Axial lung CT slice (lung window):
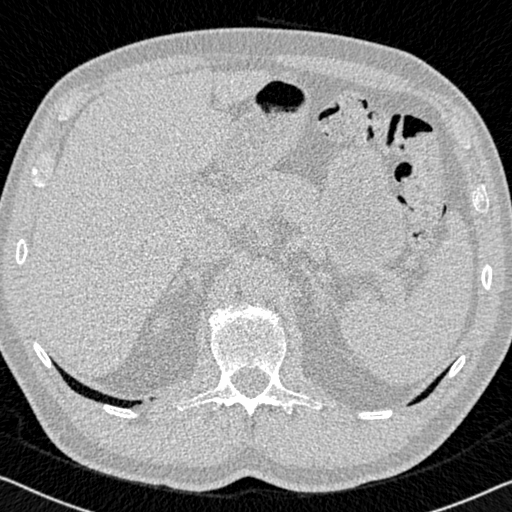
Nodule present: no